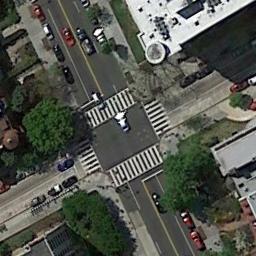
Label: intersection